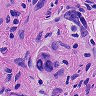
Metastatic tissue present: yes